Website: apple
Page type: store-pickup
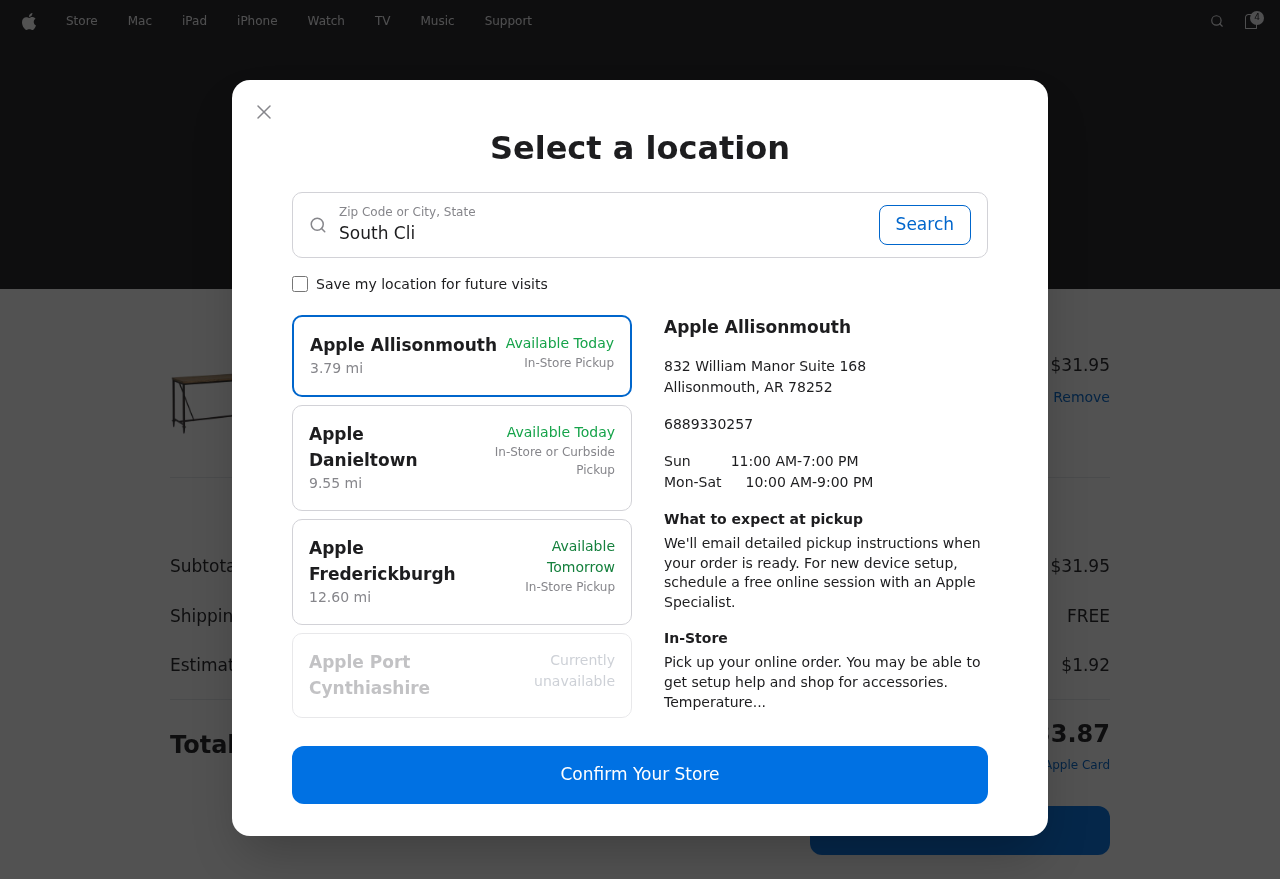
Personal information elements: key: PII_CITY_STATE
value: South Clintonmouth, AR
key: PII_LOCATION1_CITY
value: Apple Allisonmouth
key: PII_LOCATION1_CITY_STATE_ZIP
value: Allisonmouth, AR 78252
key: PII_LOCATION1_STREET
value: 832 William Manor Suite 168
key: PII_LOCATION2_CITY
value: Apple Danieltown
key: PII_LOCATION3_CITY
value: Apple Frederickburgh
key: PII_LOCATION4_CITY
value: Apple Port Cynthiashire
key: PII_PHONE
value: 6889330257
Product elements: key: PRODUCT1_NAME
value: Stone & Beam Ariana Rustic Farmhouse Collection
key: PRODUCT1_PRICE
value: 31.95
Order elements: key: ORDER_NUM_ITEMS
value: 4
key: ORDER_TOTAL
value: $33.87
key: ORDER_SUBTOTAL
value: $31.95
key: ORDER_SHIPPING_COST
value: FREE
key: ORDER_TAX
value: $1.92
Search elements: key: SEARCH_CITY_STATE
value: South Clintonmouth, AR